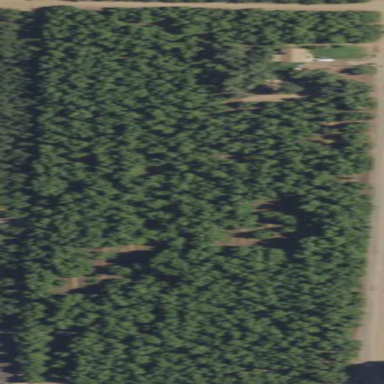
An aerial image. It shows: Orchard filled with walnut trees.